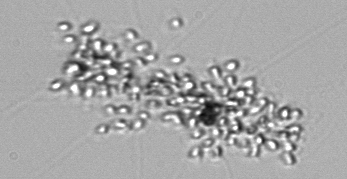
Label: Chaetoceros_didymus_TAG_external_flagellate